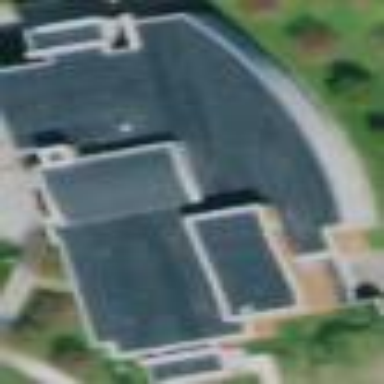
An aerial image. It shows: College building.